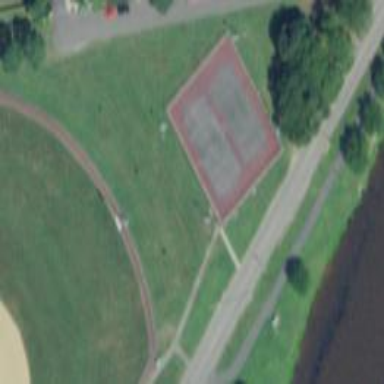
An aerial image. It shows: Tennis court on pitch.